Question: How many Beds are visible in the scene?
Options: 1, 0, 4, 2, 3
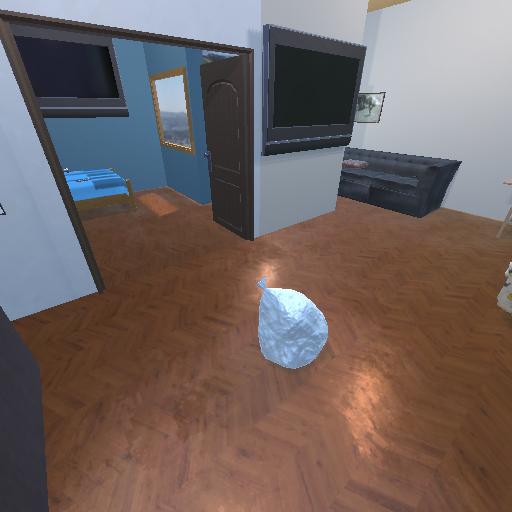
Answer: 1